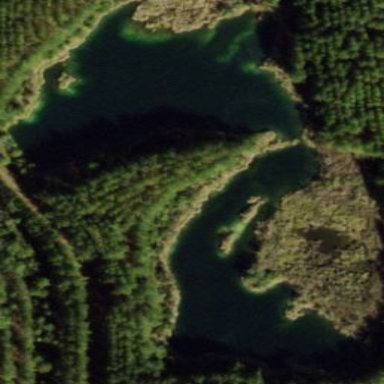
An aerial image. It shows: Reservoir of natural water.